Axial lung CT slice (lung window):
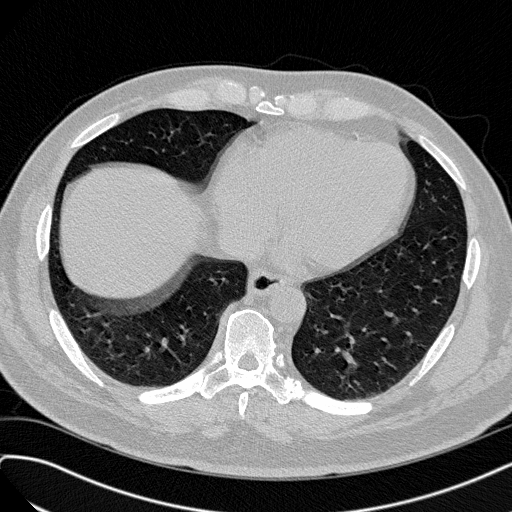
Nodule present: no